Field crop: maize
Growth stage: 2
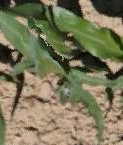
Species: maize